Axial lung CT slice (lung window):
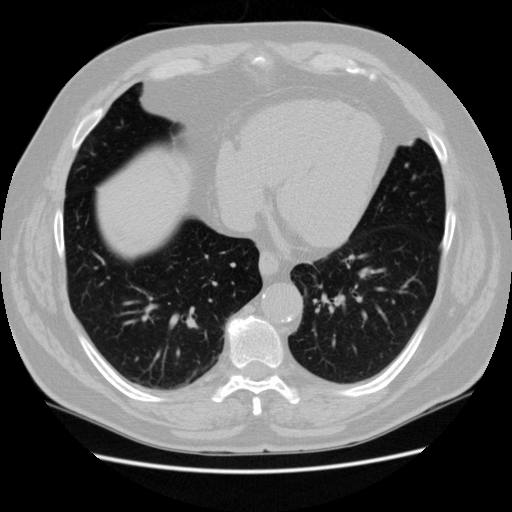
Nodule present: no